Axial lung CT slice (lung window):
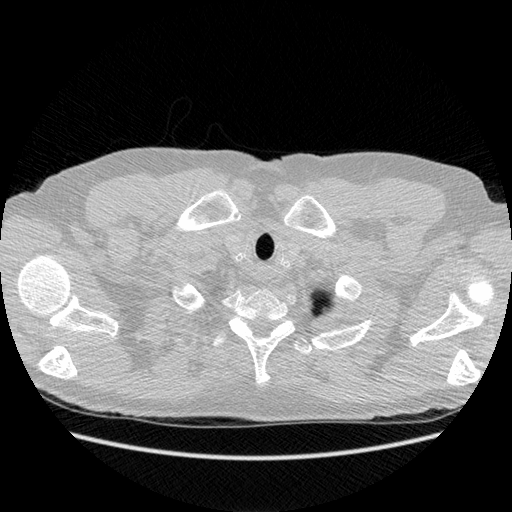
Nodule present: no